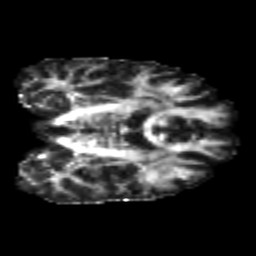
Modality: FA
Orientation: coronal
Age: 23
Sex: male
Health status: healthy
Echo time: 0.074 s